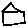
Label: house